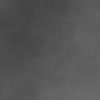
Atmospheric dust classification: dusty